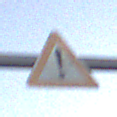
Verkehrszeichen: Gefahrenstelle
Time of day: SunriseSunset
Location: Outdoor (Nature)
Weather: PartlyCloudy
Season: NotSpecified
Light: Natural